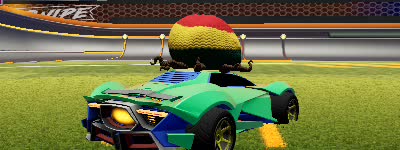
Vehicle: werewolf